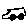
Label: car